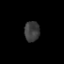
Tissue: prostate
Cell type: T cells
Senescence score: 0.3052
Nuclear area (px): 302
Mean DAPI intensity: 59.56